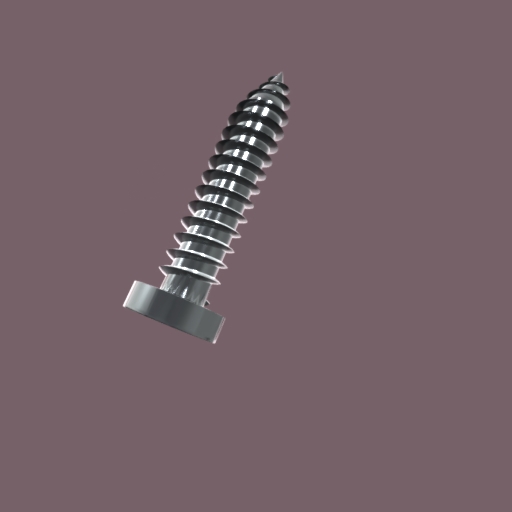
Label: screw